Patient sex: M
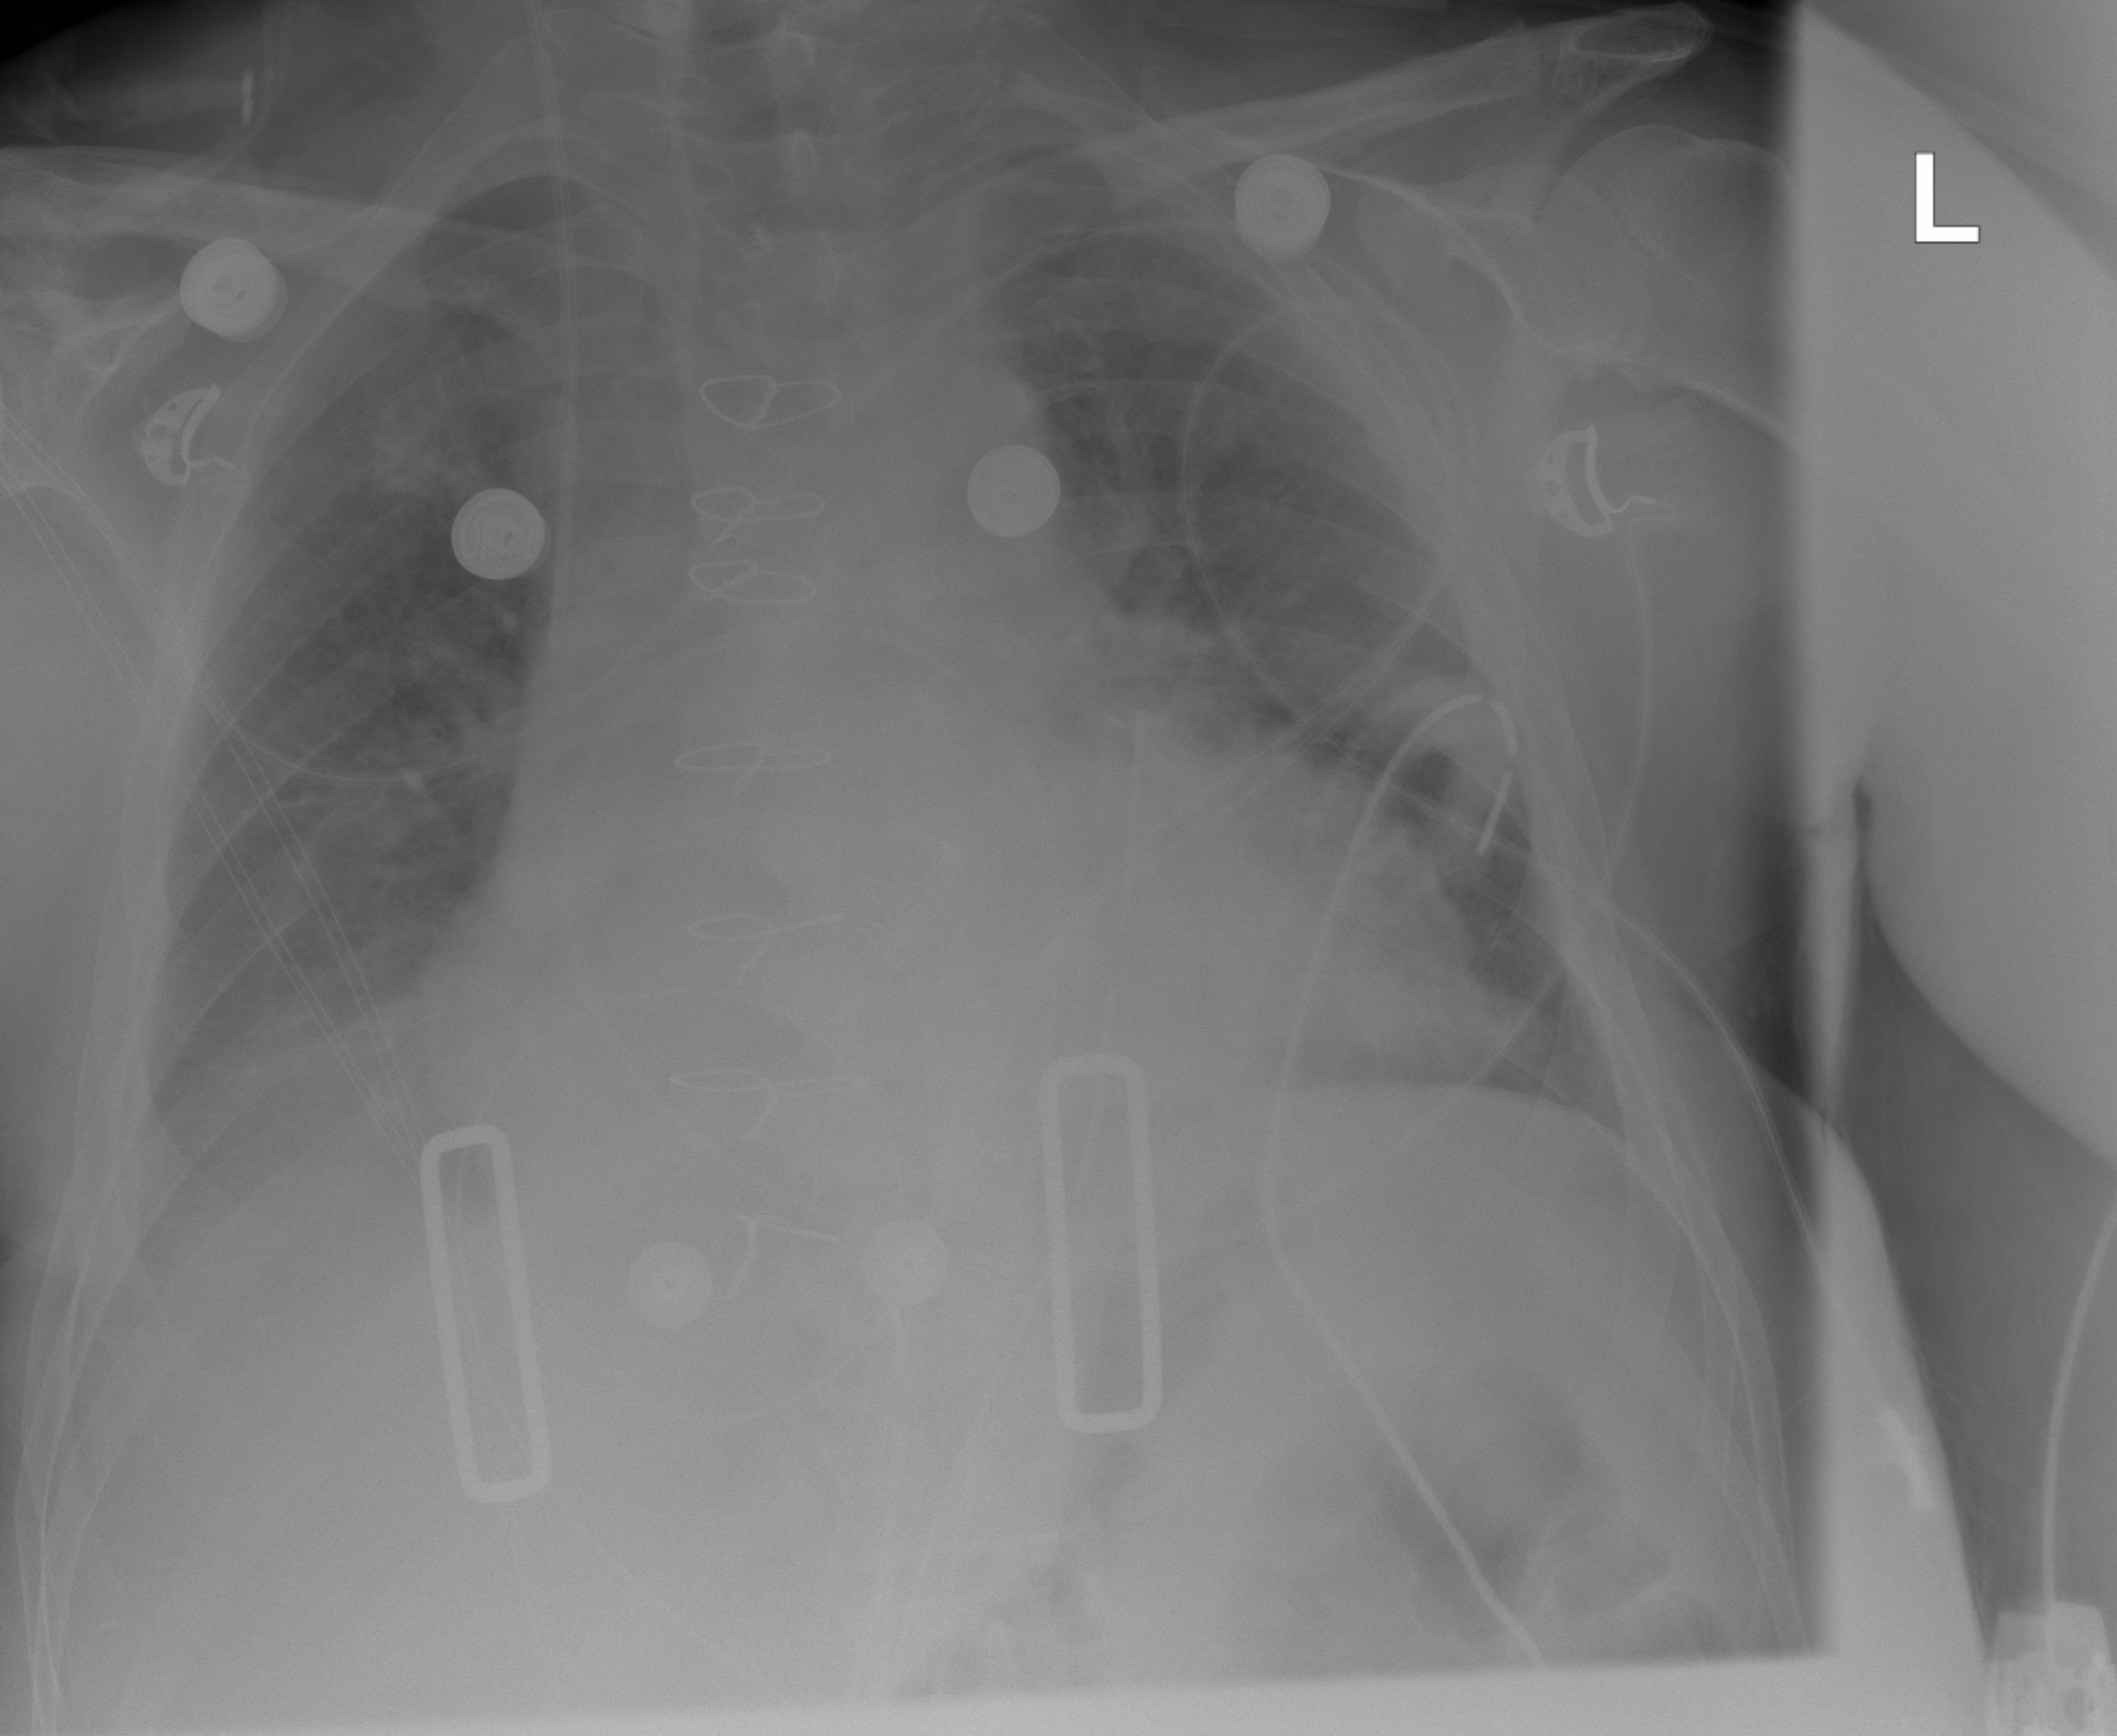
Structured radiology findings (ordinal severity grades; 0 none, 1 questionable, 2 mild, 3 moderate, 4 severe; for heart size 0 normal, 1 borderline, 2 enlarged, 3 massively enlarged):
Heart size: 2
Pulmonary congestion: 2
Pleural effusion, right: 2
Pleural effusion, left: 2
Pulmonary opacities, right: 2
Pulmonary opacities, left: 0
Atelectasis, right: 2
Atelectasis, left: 0